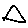
Label: triangle